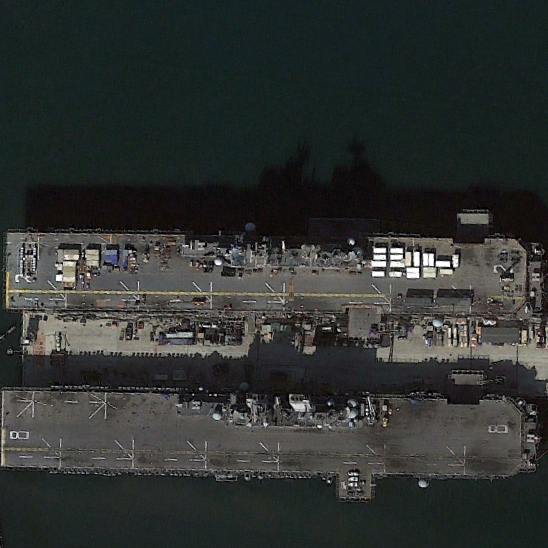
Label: Wasp-class_assault_ship